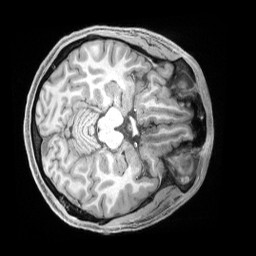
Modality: T1w
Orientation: axial
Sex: male
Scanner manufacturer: siemens
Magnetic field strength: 3 T
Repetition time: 2.4 s
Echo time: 0.00222 s